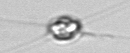
Label: Chaetoceros_danicus